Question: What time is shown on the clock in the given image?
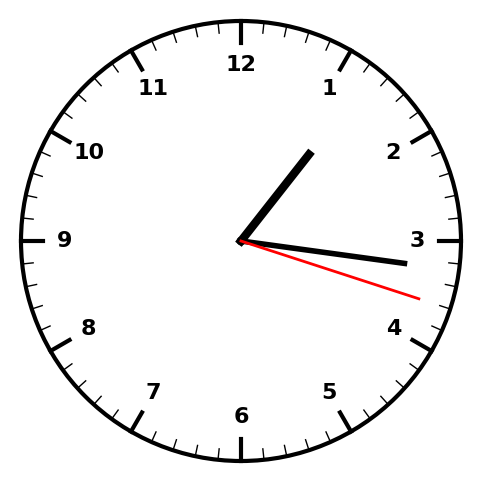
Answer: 01:16:18